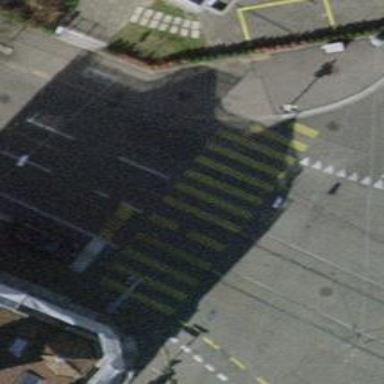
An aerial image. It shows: Tram crossing on the railway.